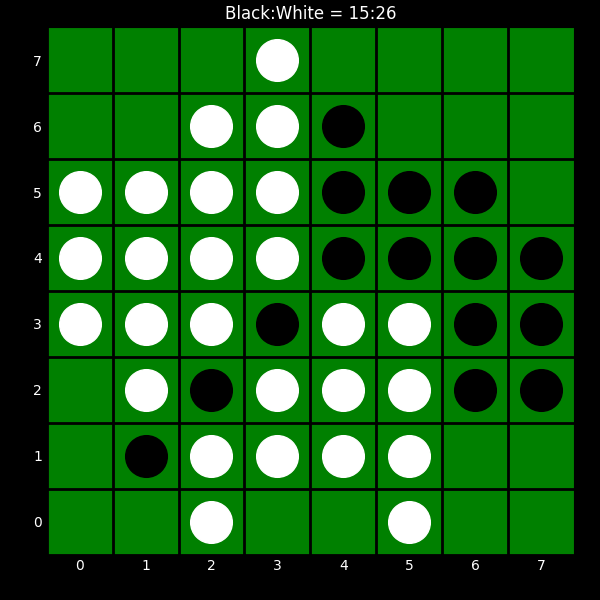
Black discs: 15
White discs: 26